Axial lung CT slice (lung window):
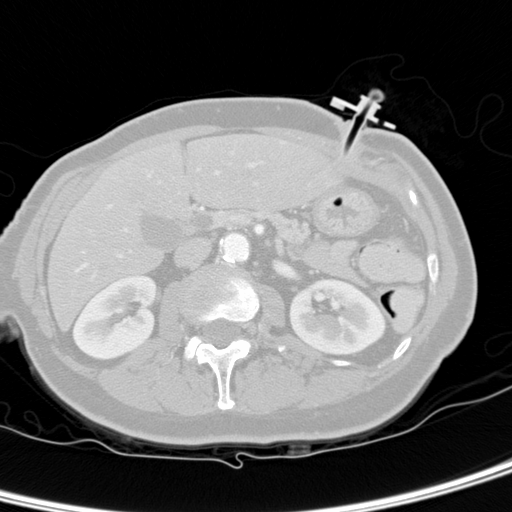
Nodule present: no